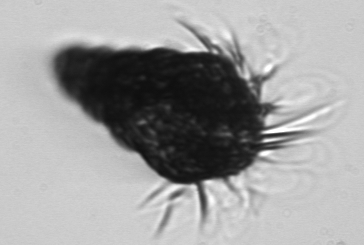
Label: Laboea_strobila